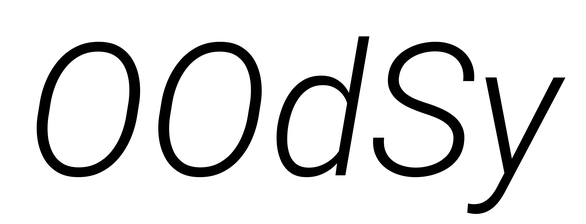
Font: Roboto-Italic_Light_Italic